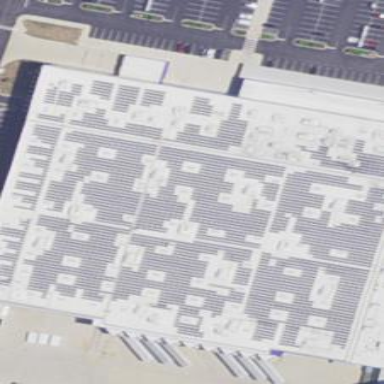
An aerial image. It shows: Solar power generator with photovoltaic panels.